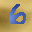
Label: 6